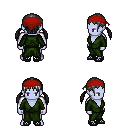
a pixel art fantasy rpg character, male body template, dark elf, purple skin, green robe, red pants, gray twin-tailed hairstyle, red bandana, ghillies, four views (front, back, left, right), 2x2 character sprite sheet, small pixel art, hard edges, no anti-aliasing